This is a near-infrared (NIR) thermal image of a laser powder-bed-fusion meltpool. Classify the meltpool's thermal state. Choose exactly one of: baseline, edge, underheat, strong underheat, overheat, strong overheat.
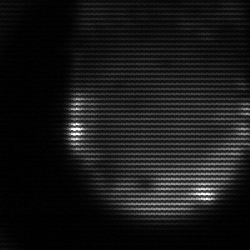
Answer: edge